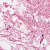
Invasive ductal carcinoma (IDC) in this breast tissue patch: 0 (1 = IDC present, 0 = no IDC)